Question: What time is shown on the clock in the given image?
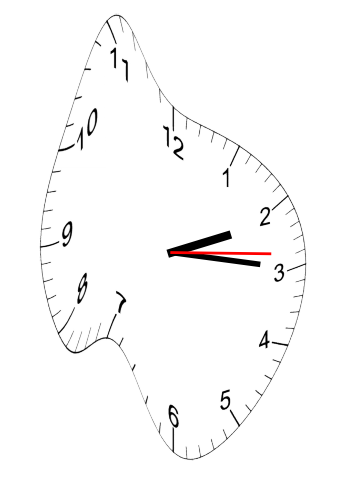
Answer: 02:15:14